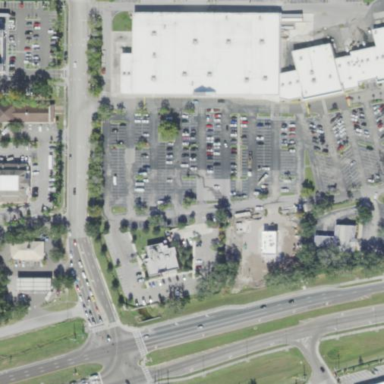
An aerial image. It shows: Retail area.